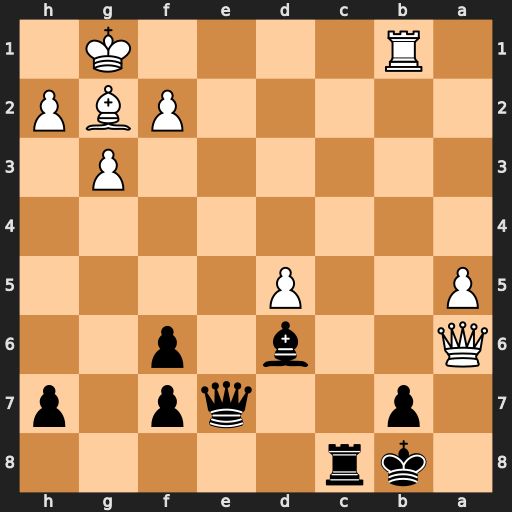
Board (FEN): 1kr5/1p2qp1p/Q2b1p2/P2P4/8/6P1/5PBP/1R4K1
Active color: b
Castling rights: -
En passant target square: -
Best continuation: Rc1+ Rxc1 bxa6